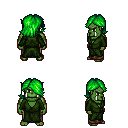
a pixel art fantasy rpg character, male body template, orc, green skin, green robe, robe skirt, green swoop hairstyle, four views (front, back, left, right), 2x2 character sprite sheet, small pixel art, hard edges, no anti-aliasing